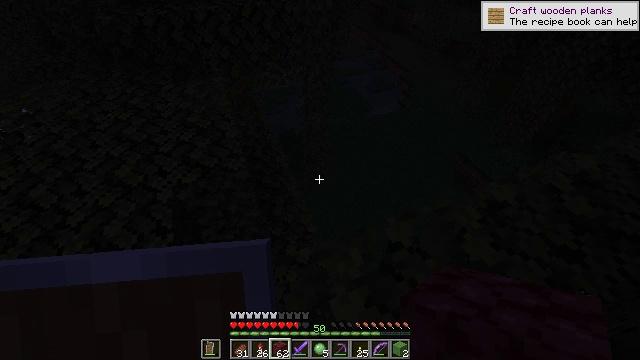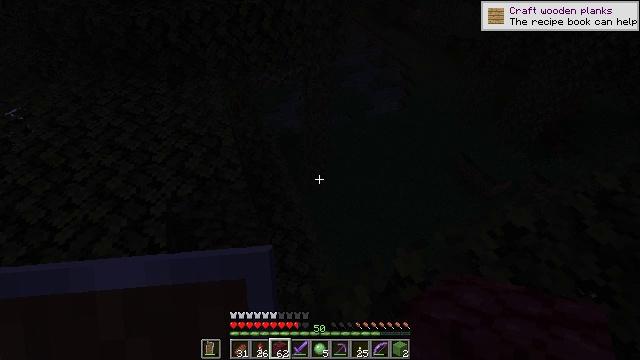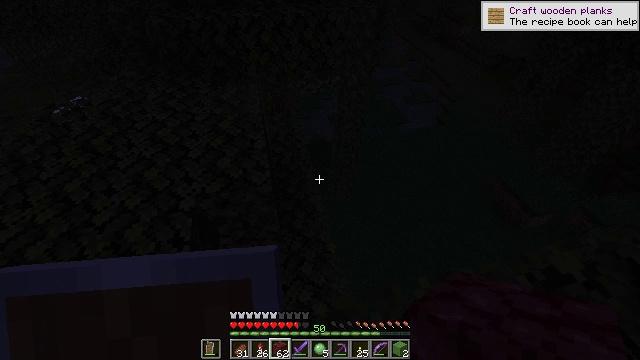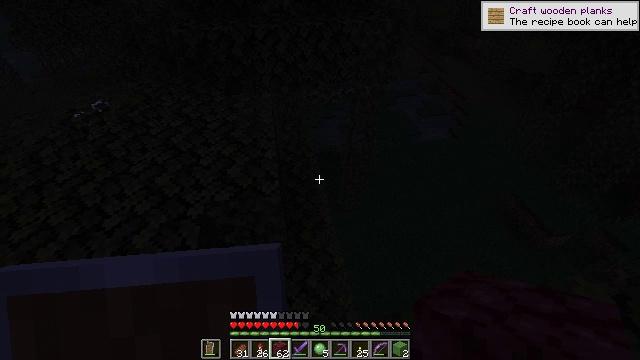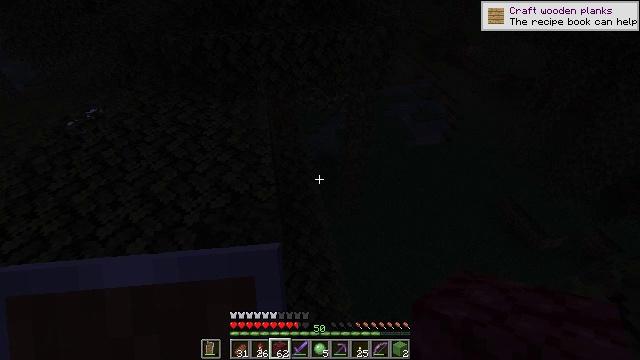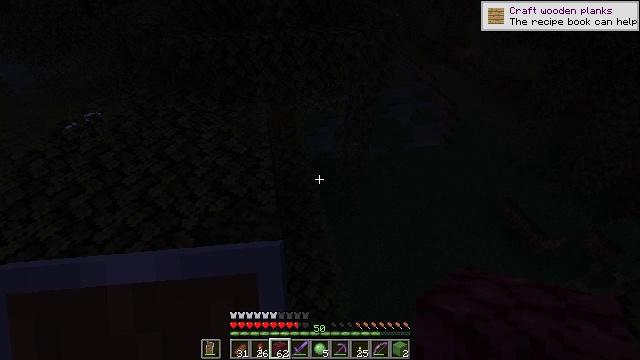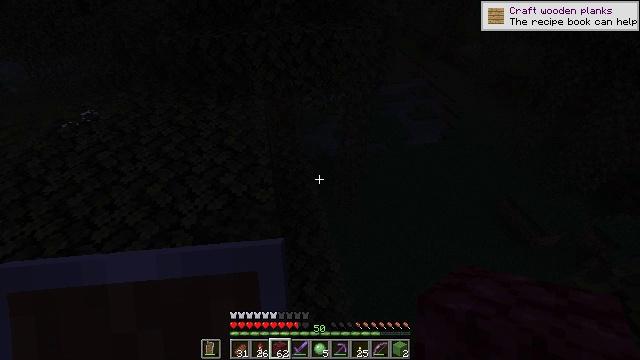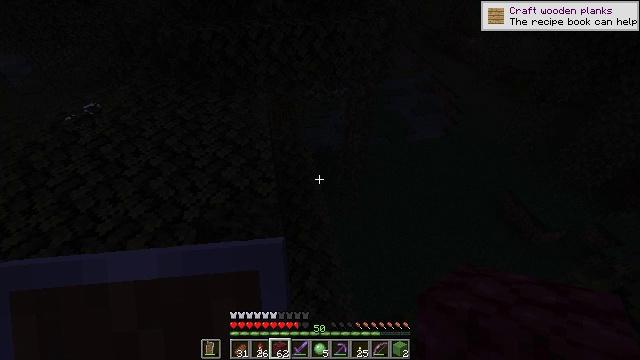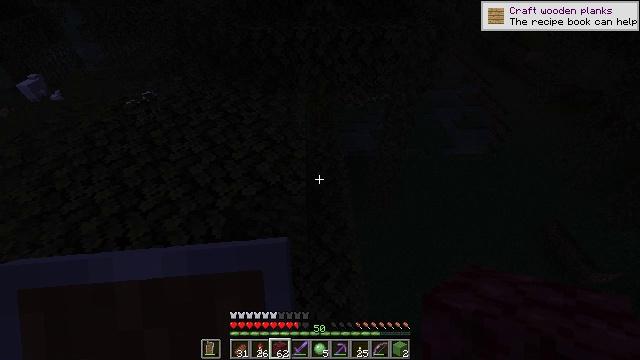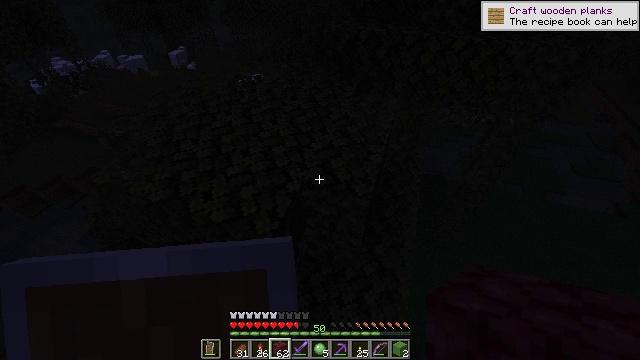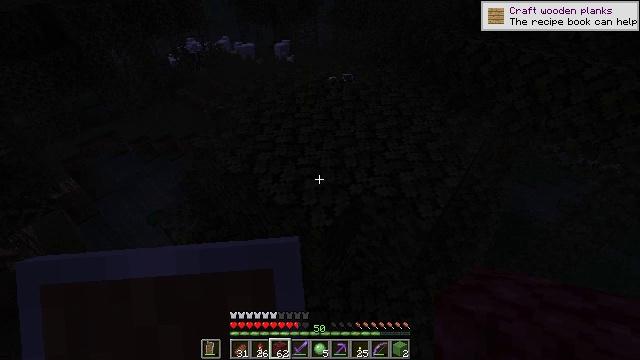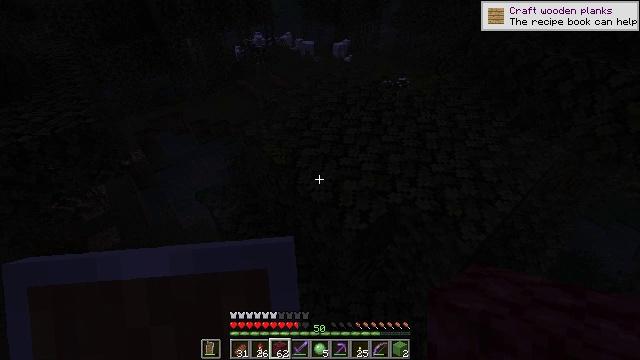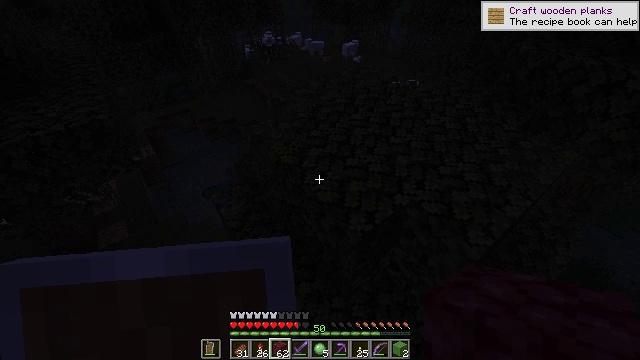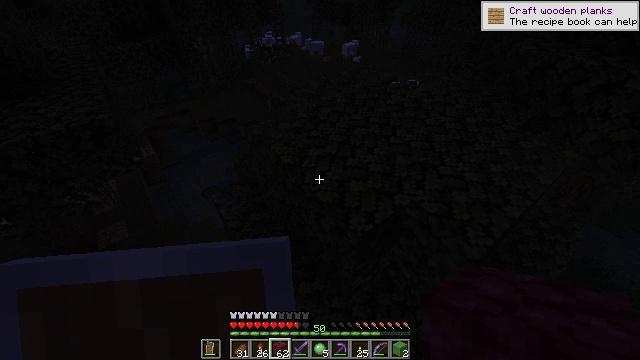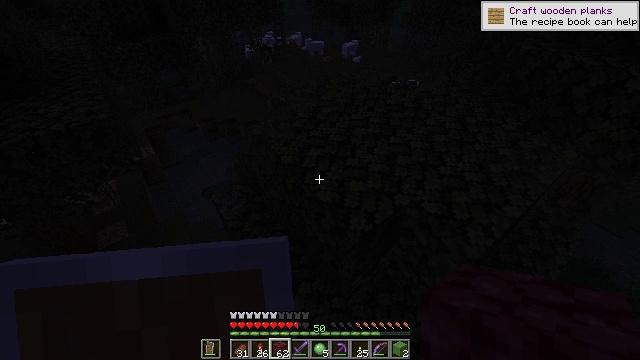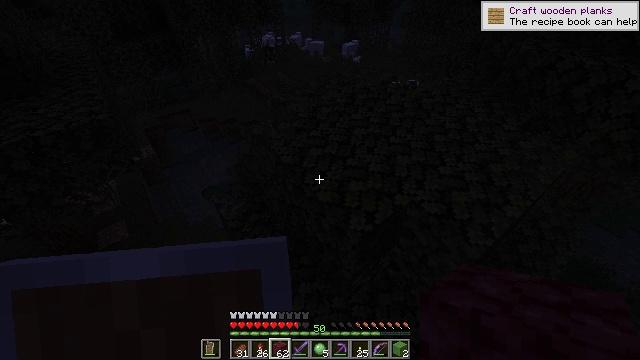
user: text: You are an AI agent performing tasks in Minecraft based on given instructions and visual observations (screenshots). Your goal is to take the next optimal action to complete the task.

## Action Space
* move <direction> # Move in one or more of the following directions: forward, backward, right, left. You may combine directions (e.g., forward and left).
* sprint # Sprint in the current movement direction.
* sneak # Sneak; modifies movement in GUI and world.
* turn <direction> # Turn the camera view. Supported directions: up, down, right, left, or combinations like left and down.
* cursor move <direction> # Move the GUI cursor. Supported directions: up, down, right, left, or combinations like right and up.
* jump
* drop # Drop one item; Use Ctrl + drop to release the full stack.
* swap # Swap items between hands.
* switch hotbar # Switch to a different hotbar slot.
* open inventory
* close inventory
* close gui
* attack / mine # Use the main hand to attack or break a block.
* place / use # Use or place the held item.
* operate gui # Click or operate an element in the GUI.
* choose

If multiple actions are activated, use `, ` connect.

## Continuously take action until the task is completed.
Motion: motion action
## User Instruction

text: Kill the slime.
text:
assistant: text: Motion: no_op
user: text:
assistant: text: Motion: turn left and up
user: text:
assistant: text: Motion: turn left and up
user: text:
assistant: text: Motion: turn right and up
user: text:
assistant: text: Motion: no_op
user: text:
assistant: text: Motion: no_op
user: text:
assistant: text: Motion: turn down
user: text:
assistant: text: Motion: turn left
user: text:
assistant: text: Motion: turn left
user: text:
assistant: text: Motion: turn left
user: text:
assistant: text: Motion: turn left
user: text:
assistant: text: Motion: turn left
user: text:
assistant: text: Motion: no_op
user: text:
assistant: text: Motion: no_op
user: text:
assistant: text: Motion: no_op
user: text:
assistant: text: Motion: no_op
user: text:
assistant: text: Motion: no_op
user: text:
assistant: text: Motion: turn right and down
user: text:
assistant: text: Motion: turn right and down
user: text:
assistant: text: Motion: turn right and down
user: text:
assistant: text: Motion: turn right and down
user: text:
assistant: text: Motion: turn right and down
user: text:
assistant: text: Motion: turn down
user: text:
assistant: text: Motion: turn down
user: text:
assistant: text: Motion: no_op
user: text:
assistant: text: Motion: no_op
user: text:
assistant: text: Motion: no_op
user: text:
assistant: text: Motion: no_op
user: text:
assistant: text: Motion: no_op
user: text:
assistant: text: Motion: no_op